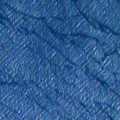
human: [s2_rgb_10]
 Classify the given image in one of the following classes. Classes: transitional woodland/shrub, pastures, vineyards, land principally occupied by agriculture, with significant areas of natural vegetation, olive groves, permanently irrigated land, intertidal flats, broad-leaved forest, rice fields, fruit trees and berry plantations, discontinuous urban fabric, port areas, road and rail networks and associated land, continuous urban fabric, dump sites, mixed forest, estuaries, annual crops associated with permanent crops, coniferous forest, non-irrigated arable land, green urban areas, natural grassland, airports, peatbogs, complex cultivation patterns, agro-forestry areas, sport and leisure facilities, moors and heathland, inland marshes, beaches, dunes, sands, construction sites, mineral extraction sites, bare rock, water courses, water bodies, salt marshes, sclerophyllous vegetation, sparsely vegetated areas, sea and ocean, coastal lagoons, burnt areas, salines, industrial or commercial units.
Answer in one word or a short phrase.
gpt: sea and ocean